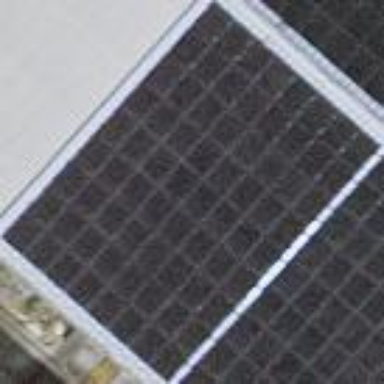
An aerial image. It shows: Solar power generator utilizing photovoltaic technology with solar photovoltaic panels.